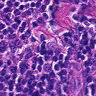
Metastatic tissue present: no